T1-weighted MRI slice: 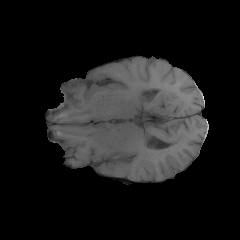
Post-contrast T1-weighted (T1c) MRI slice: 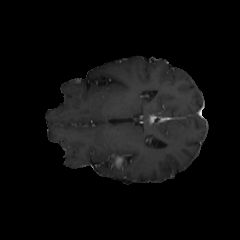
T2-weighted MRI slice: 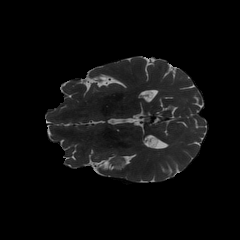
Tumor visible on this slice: yes